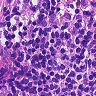
Metastatic tissue present: no